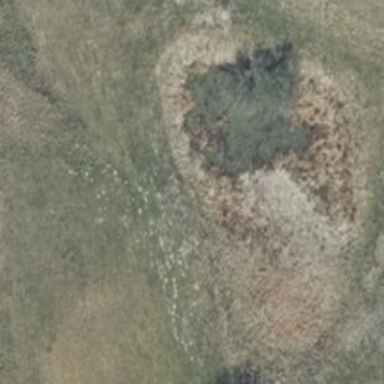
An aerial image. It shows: Wetland area characterized by wet meadow.